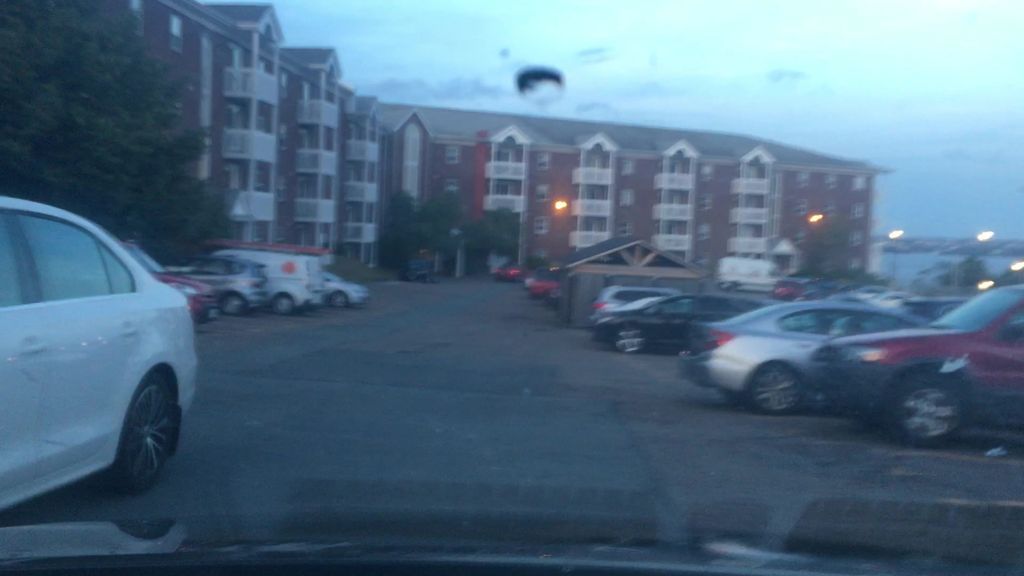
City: halifax